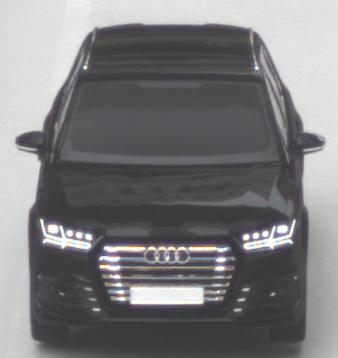
Make: Audi
Model: SQ7
Detailed model: -
Model produced from: 2016
Model produced until: 2018
Doors: 5
Color: black
Road condition: dry road
Daytime: midday
Contrast: low contrast